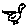
Label: bird